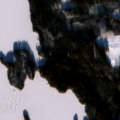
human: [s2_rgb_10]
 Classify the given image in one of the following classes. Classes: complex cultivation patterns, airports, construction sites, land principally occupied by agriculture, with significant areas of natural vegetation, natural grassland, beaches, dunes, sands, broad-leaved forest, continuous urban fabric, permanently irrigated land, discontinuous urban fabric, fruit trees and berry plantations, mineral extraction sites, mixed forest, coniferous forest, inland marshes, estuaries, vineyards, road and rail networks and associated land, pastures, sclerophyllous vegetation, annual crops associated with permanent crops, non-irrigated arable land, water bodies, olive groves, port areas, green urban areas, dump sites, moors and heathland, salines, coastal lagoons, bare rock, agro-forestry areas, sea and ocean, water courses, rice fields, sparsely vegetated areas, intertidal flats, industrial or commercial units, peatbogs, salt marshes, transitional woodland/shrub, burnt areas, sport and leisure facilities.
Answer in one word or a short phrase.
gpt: coniferous forest, mixed forest, water bodies